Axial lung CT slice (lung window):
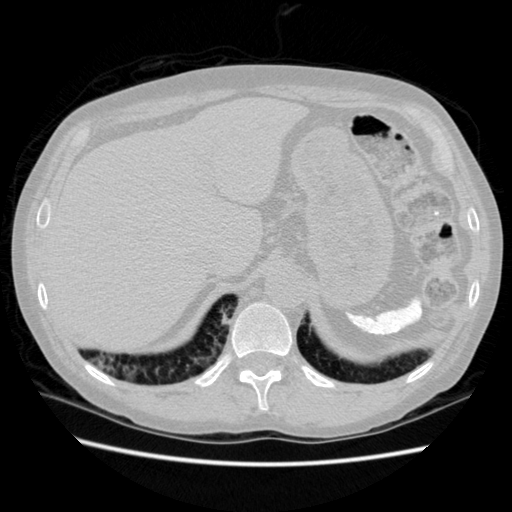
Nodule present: no